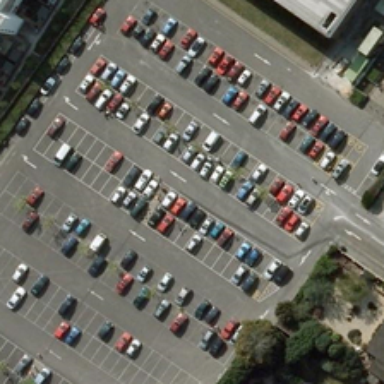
Many cars are parked in a parking lot near several buildings and some green trees .